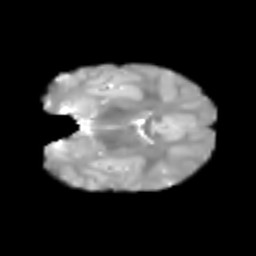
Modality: T2w
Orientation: coronal
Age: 7
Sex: male
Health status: healthy